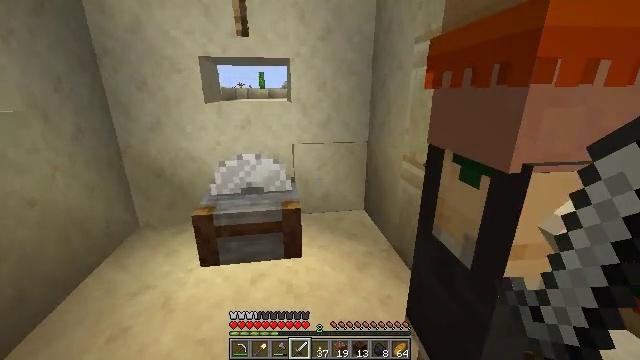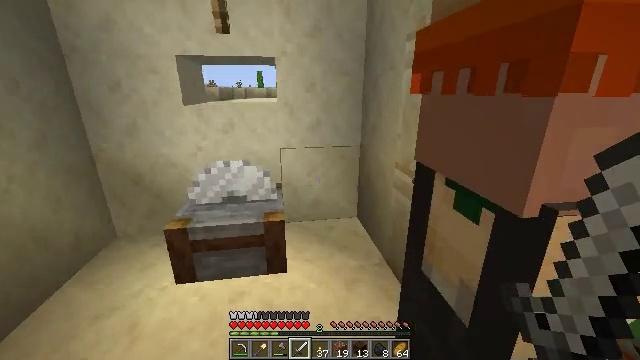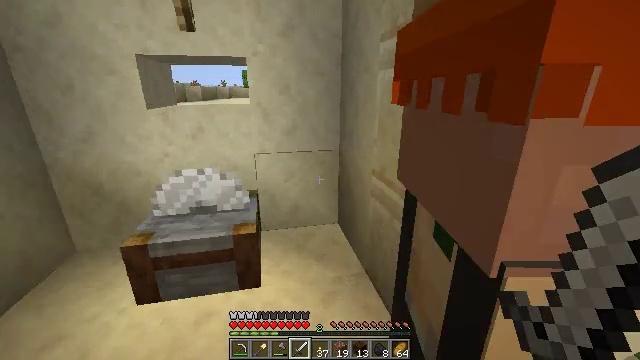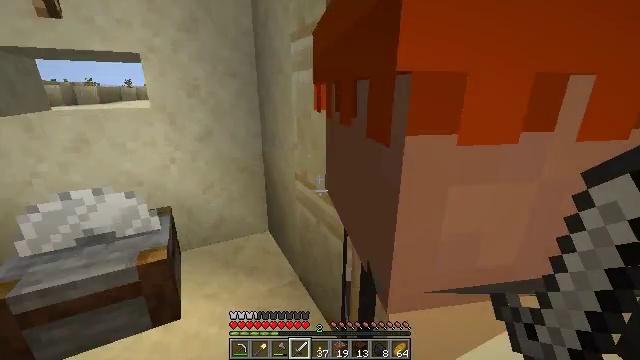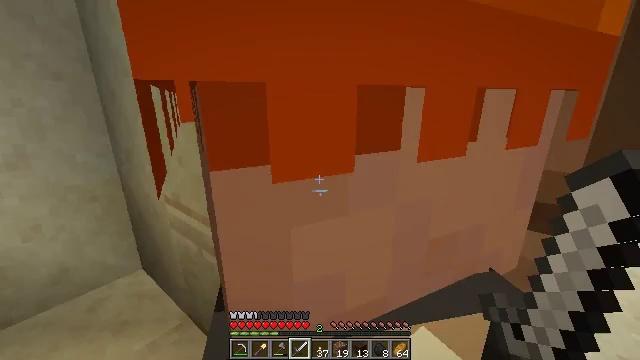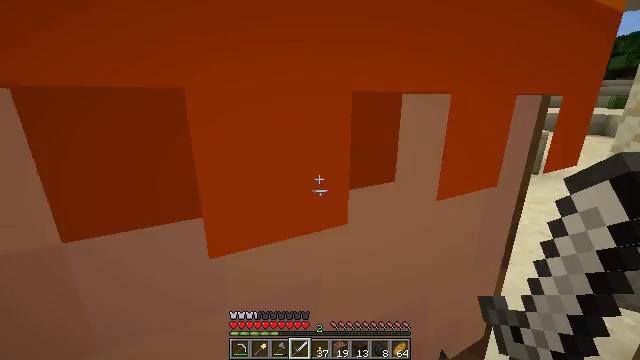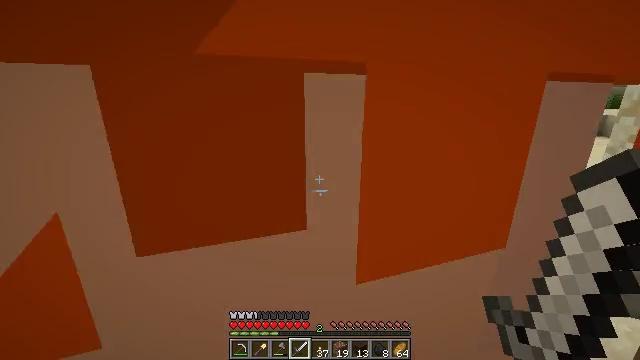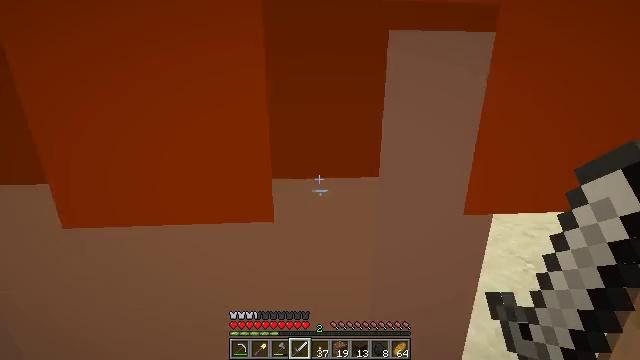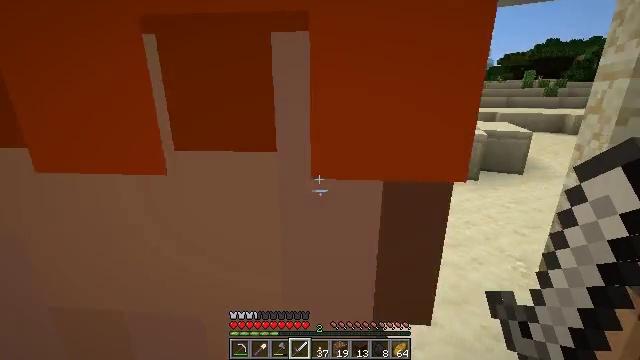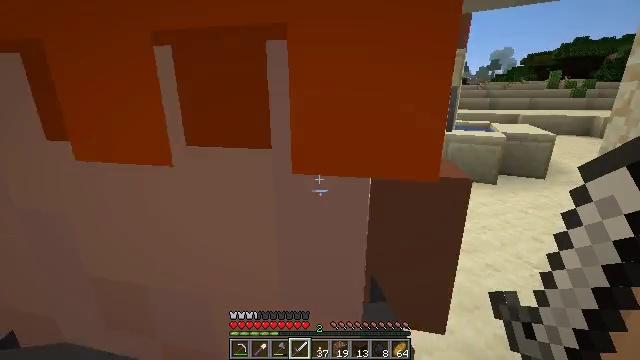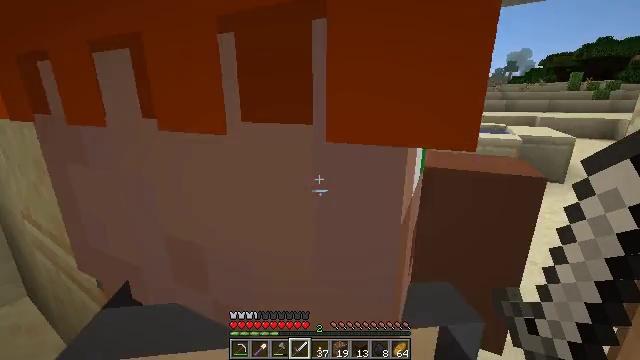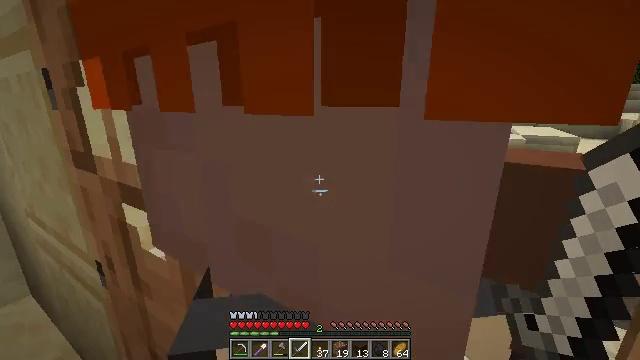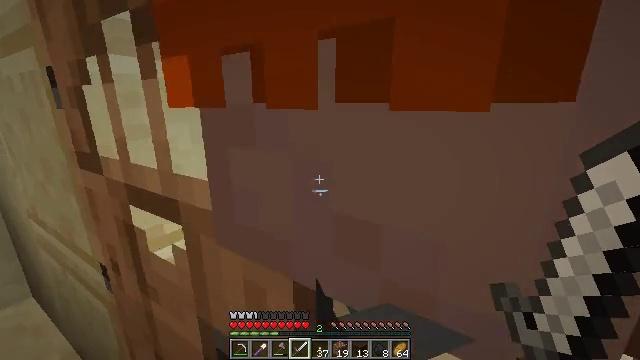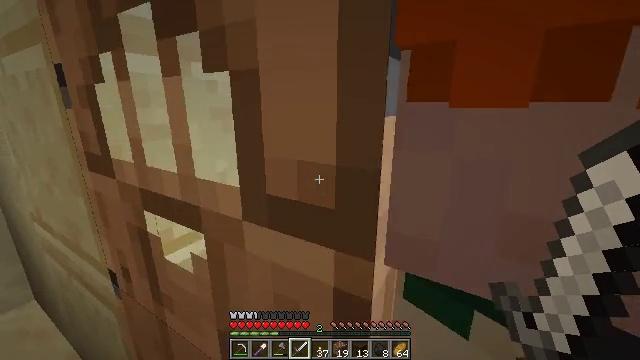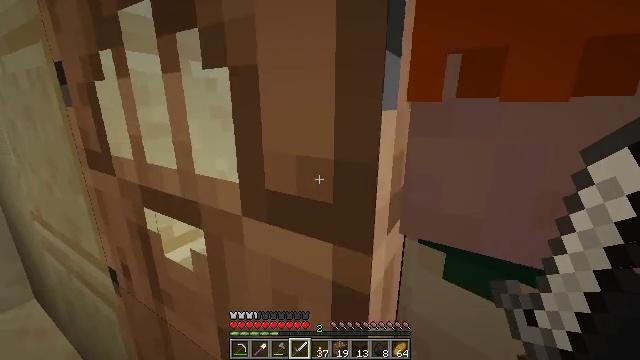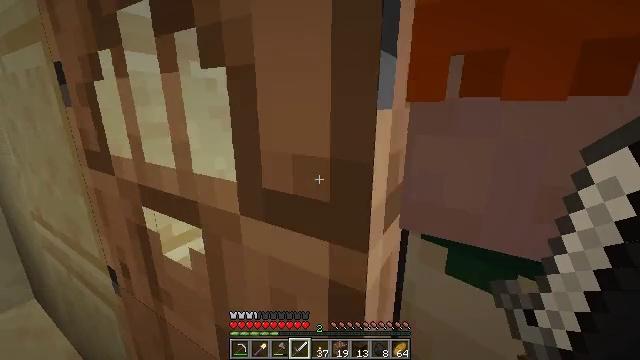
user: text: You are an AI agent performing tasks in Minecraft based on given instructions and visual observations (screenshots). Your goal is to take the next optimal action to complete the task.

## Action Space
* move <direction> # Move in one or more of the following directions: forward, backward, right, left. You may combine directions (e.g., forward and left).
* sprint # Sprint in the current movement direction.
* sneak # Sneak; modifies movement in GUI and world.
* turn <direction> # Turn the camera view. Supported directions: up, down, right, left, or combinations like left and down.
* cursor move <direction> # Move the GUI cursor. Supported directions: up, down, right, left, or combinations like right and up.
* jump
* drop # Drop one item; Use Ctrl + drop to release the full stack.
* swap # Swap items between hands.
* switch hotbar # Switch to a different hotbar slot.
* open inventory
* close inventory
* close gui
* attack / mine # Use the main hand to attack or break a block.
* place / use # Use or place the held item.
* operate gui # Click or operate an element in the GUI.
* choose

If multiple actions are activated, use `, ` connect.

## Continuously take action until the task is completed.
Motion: motion action
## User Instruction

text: Attack the hay block to get hay.
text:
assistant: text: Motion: move forward and move right
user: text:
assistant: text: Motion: move forward and move right, turn right
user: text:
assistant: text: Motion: move forward and move right, turn right
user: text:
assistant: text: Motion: move forward and move right, turn right and up
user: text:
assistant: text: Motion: move forward and move right, turn right
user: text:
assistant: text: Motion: move forward and move right
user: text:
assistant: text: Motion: move forward and move right
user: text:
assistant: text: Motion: move forward and move right
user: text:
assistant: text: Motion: move forward, turn left
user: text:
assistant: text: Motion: move forward, turn left
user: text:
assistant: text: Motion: move forward
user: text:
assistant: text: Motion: move forward
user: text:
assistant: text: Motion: move forward and move right
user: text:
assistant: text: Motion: move forward and move right
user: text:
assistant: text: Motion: move forward and move right
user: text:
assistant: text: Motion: move forward and move right
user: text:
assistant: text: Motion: move forward and move right
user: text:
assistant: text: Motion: move forward and move right
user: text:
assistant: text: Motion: move forward and move right
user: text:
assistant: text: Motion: move forward and move right
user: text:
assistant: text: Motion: move forward and move right
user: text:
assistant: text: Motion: move forward and move right
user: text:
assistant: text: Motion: move forward and move right
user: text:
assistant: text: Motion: move forward and move right
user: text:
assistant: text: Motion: move forward and move right
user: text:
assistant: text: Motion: move forward and move right
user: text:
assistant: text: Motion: move forward and move right
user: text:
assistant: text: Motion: move forward and move right
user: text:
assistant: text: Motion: move forward, turn left
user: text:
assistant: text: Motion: move forward, turn left